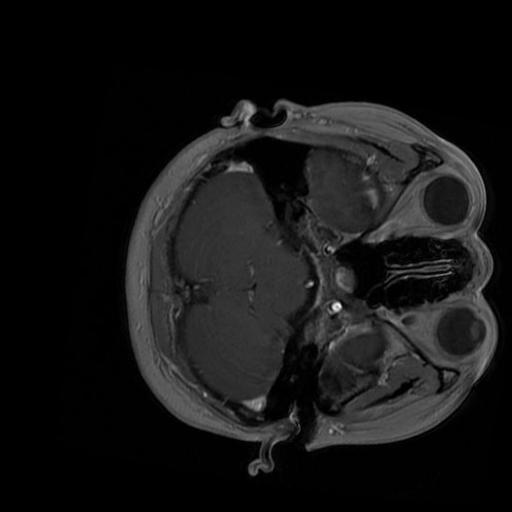
Label: brain_tumor